Field crop: tomato
Growth stage: 2
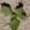
Species: solanum